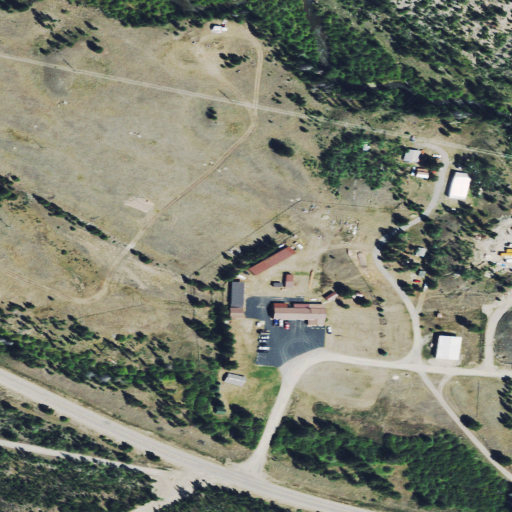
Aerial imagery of plain(s) in Montana named Yankee Flat containing shrub, grassland, open development, evergreen forest, low intensity development, woody wetlands, and medium intensity development